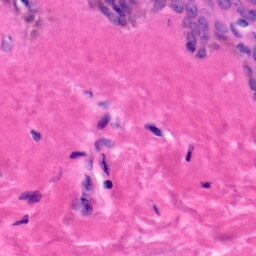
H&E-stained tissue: Skin